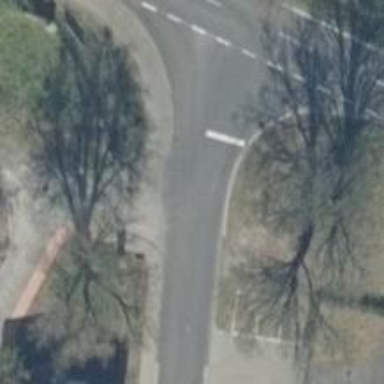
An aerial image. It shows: Road with stop sign.